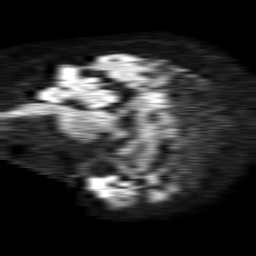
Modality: TRACE
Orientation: sagittal
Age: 78
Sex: female
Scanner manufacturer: philips
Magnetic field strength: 1.5 T
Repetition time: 4.6 s
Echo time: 0.08941 s